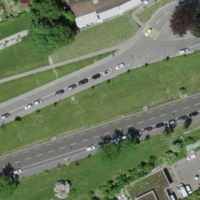
EUNIS habitat code: 53
Species observed at this site:
Corvus corone